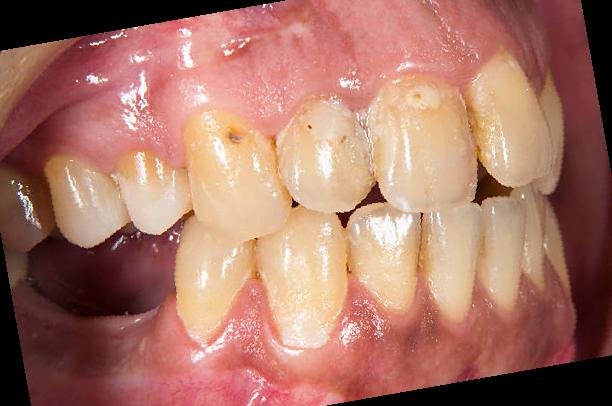
Condition: Calculus